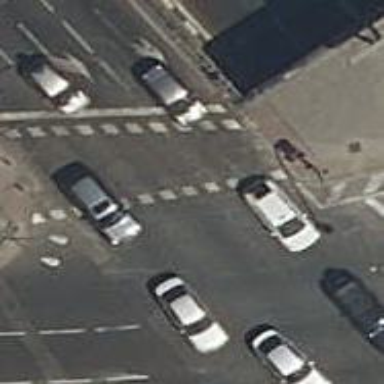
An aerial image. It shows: Zebra crossing with traffic signals. The crossing is marked by traffic lights.